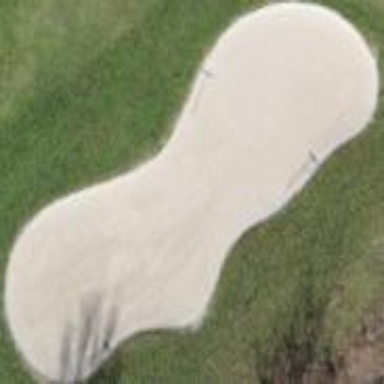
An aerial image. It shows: Sand bunker on golf course.